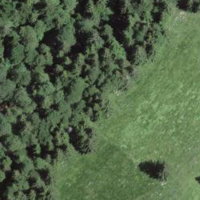
EUNIS habitat code: 44
Species observed at this site:
Primula veris